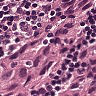
Metastatic tissue present: yes